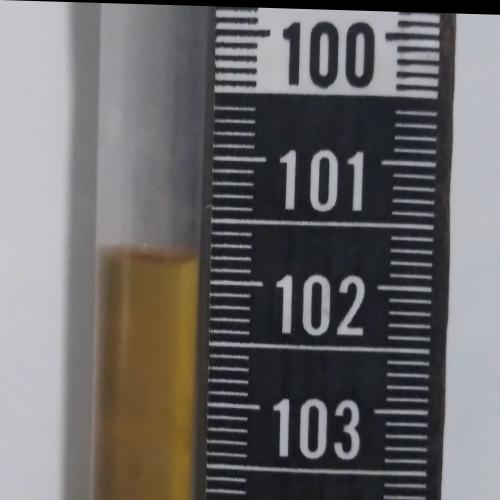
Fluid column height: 101.8 cm